Question: In my nib file there are three views, I don't show all of them at the same time.
Please take a look at this picture :

actually it is very hard to maintain this file because all the views override each other !
is there any suggestion ?
thank you
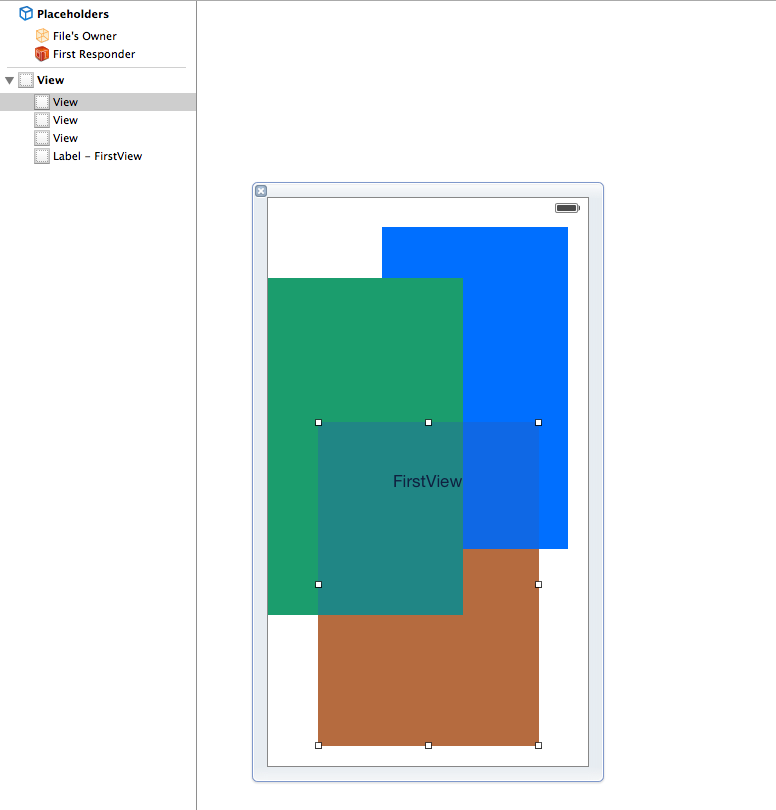
Answer: Your question is unclear, but I'm going to assume that you mean you are having trouble managing the views while .
If so, I have two possible suggestions.
- In your screen shot, all three views are listed at the left (View, View, View). When you want to work on one of them, drag its "View" listing to the bottom of the list. This brings the view in question to the front so you can work on it and its subviews. - This is what I would do: keep each view in its own nib! That way you can design it without the others in your way. When the app launches, use code to load all three nibs in turn, pulling each view out and sticking it into your real interface.